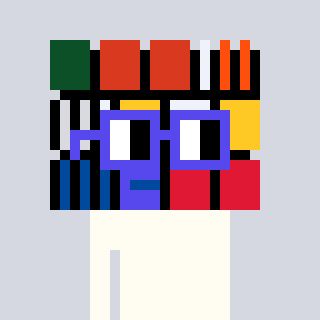
a pixel art character with square blue glasses, a abstract-shaped head and a computerblue-colored body on a cool background